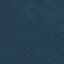
Land use / land cover class: Forest